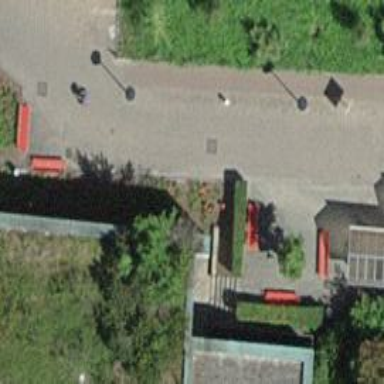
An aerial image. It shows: Red bench.